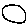
Label: circle